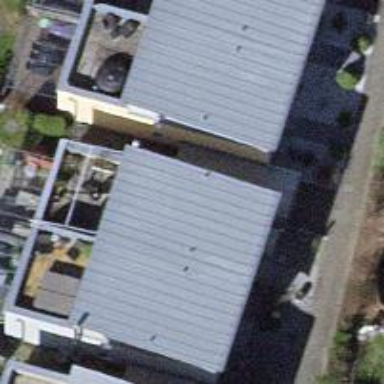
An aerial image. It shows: Residential building.